Question: I have a data GridView in asp.net that gets populated by way of a dropdown menu (when the menu changes, it changes the gridview with different data populated by a SQL query). I cannot get the search and paging function to work with JavaScript for the life of me. All of the links and references are in the master page as shown below, I need the search feature to work as well as the paging I'm not quite sure where I am going wrong.
'''
<%@ Master Language="C#" AutoEventWireup="true" CodeBehind="Site.master.cs"
Inherits="UserManagement.SiteMaster" %>
<!DOCTYPE html PUBLIC "-//W3C//DTD XHTML 1.0 Strict//EN"
"http://www.w3.org/TR/xhtml1/DTD/xhtml1-strict.dtd">
<html xmlns="http://www.w3.org/1999/xhtml" xml:lang="en">
<head runat="server">
<meta charset="utf-8">
<meta http-equiv="X-UA-Compatible" content="IE=edge">
<meta name="viewport" content="width=device-width, initial-scale=1">
<meta name="description" content="">
<meta name="author" content="">
<title>ToolPath Software</title>
<!-- Bootstrap Core CSS -->
<link href="/lib/bootstrap/css/bootstrap.min.css" rel="stylesheet">
<link href="/css/bootstrap-social.css" rel="stylesheet" type="text/css" />
<!-- MetisMenu CSS -->
<link href="/css/metisMenu.min.css" rel="stylesheet">
<!-- Custom CSS -->
<link href="/css/style.css" rel="stylesheet">
<!-- Morris Charts CSS -->
<link href="/css/morris.css" rel="stylesheet">
<!-- Custom Fonts -->
<link href="/css/font-awesome.min.css" rel="stylesheet" type="text/css">
<link href="jquery-ui.min.css" rel="stylesheet">
<link href="jquery.comiseo.daterangepicker.css" rel="stylesheet">
<!-- HTML5 Shim and Respond.js IE8 support of HTML5 elements and media queries -->
<!-- WARNING: Respond.js doesn't work if you view the page via file:// -->
<!--[if lt IE 9]>
<script src="https://oss.maxcdn.com/libs/html5shiv/3.7.0/html5shiv.js"></script>
<script
src="https://oss.maxcdn.com/libs/respond.js/1.4.2/respond.min.js"></script>
<![endif]-->
<!-- jQuery -->
<script src="/js/jquery.min.js"></script>
<!-- Bootstrap Core JavaScript -->
<script src="../lib/bootstrap/js/bootstrap.min.js"></script>
<!-- Metis Menu Plugin JavaScript -->
<script src="/js/metisMenu.min.js"></script>
<!-- Morris Charts JavaScript -->
<script src="/js/raphael-min.js"></script>
<script src="/js/morris.min.js"></script>
<!-- Custom Theme JavaScript -->
<script src="/js/custom.js"></script>
<script src="jquery-ui.min.js"></script>
<script src="moment.min.js"></script>
<script src="jquery.comiseo.daterangepicker.js"></script>
<link href="~/favicon.ico" rel="shortcut icon" type="image/x-icon" />
</head>
<body class="theme-blue">
<form id="form1" runat="server">
<asp:HiddenField ID="HiddenSlug" runat="server" />
<asp:HiddenField ID="HiddenRoleID" runat="server" />
<asp:HiddenField ID="HiddenRole" runat="server"
OnValueChanged="HiddenRole_ValueChanged" />
<div id="wrapper">
<!-- Navigation -->
<nav class="navbar navbar-default navbar-static-top" role="navigation"
style="margin-bottom: 0">
<div class="navbar-header">
<button type="button" class="navbar-toggle" data-
toggle="collapse" data-target=".navbar-collapse">
<span class="sr-only">Toggle navigation</span>
<span class="icon-bar"></span>
<span class="icon-bar"></span>
<span class="icon-bar"></span>
</button>
<a class="navbar-brand" href="/">ToolPath Software</a>
</div>
<!-- /.navbar-header -->
<ul class="nav navbar-top-links navbar-right">
<!-- /.dropdown -->
<li>
<table border="0" align="left" cellpadding="7" cellspacing="7"
style="margin-top:20px;" ><tr>
<td>
<div id="noti_Container">
<asp:HyperLink ID="HyperLink1" runat="server"
</div>
</td>
<td>
</li>
<li class="dropdown">
<a class="dropdown-toggle" data-toggle="dropdown" href="#">
<i class="fa fa-user fa-fw"></i> <i class="fa fa-caret-
down"></i>
</a>
<ul class="dropdown-menu dropdown-user">
<li>
<asp:HyperLink ID="HyperLinkProfile" runat="server"><i
class="fa fa-user fa-fw"></i> My Profile</asp:HyperLink>
</li>
<li class="divider"></li>
<li>
<asp:LinkButton ID="LinkLogOut" runat="server"
onclick="LinkLogOut_Click"><i class="fa fa-sign-out fa-fw">
</i>Logout</asp:LinkButton>
</li>
</td>
</tr>
</table>
</ul>
<!-- /.dropdown-user -->
</li>
<!-- /.dropdown -->
</ul>
<!-- /.navbar-top-links -->
<div class="navbar-default sidebar" role="navigation">
<div class="sidebar-nav navbar-collapse">
<ul class="nav" id="side-menu">
<%-- <li id='dashboard'>
<a href='/'><i class='fa fa-home fa-fw'></i>
Dashboard</a>
</li> --%>
<asp:Repeater ID="RepeaterMenu" runat="server"
onitemdatabound="RepeaterMenu_ItemDataBound">
<ItemTemplate>
<li id='<%#Eval("Pageslug") %>'>
<a href='<%#Eval("PageUrl","/{0}") %>'><i
class='<%#Eval("PageIcon","fa {0} fa-fw") %>'></i> <%#Eval("ModuleName") %>
<asp:Literal ID="ltrArrow" runat="server"/></a>
<asp:Literal ID="ltrSubMenu" runat="server"/>
</li>
</ItemTemplate>
</asp:Repeater>
</ul>
</div>
<!-- /.sidebar-collapse -->
</div>
<!-- /.navbar-static-side -->
</nav>
<asp:ScriptManager ID="ScriptManager1" runat="server">
</asp:ScriptManager>
<asp:ContentPlaceHolder ID="MainContent" runat="server" />
<!-- /#page-wrapper -->
</div>
<!-- /#wrapper -->
<script type="text/javascript">
// tooltip
$('.tooltip-demo').tooltip({
selector: "[data-toggle=tooltip]",
container: "body"
})
</script>
</form>
</body>
</html>
'''
and Here is the content page with a GridView (Listed as Gridview1) I am trying to introduce the java script to:
'''
<%@ Page Title="" Language="C#" MasterPageFile="~/Site.master"
AutoEventWireup="true" CodeFile="Chart.aspx.cs" Inherits="Chart" %>
<%@ Register assembly="System.Web.DataVisualization, Version=4.0.0.0,
Culture=neutral, PublicKeyToken=31bf3856ad364e35"
namespace="System.Web.UI.DataVisualization.Charting" tagprefix="asp" %>
<asp:Content ID="Content1" ContentPlaceHolderID="MainContent"
Runat="Server">
<div id="page-wrapper">
<br />
<br />
<br />
<div class="subscription" align="center">
<asp:UpdatePanel ID="UpdatePanel1" runat="server">
<ContentTemplate>
<asp:DropDownList ID="DropDownList1" runat="server"
AutoPostBack="True" Height="47px"
OnSelectedIndexChanged="DropDownList1_SelectedIndexChanged"
OnTextChanged="Refresh_Click">
</asp:DropDownList>
<asp:Button ID="Refresh" runat="server" OnClick="Refresh_Click"
Text="Refresh" Height="47px"/>
<asp:DropDownList ID="DropDownList2" runat="server"
AutoPostBack="True" Height="47px"
OnSelectedIndexChanged="DropDownList2_SelectedIndexChanged">
<asp:ListItem>Tool</asp:ListItem>
</asp:DropDownList>
<br />
<br />
<div class="table-responsive">
<asp:GridView ID="GridView1" runat="server" class="display table"
width="100%" >
</asp:GridView>
</div>
<br />
<style>
.Button
{
margin:10px;
}
</style>
<div>
<asp:Button ID="Btnreset" runat="server"
OnClick="Btnreset_Click" Text="Reset Tool" Visible="False" CssClass="Button"
/>
<asp:Button ID="btnrstkit" runat="server"
OnClick="btnrstkit_Click1" Text="Kit" Visible="False" CssClass="Button"
margin="22px"/>
</div>
<br />
<asp:Label ID="lbltoolrst" runat="server"></asp:Label>
<br />
<asp:Button ID="Button1" runat="server" OnClick="Button1_Click"
Text="Compare " />
<br />
<asp:Chart ID="Tools" runat="server" Height="421px" Width="1200px"
CssClass="chart" Palette="Grayscale">
<Series>
<asp:Series Name="Series1" IsValueShownAsLabel="True" Legend="Legend1"
IsVisibleInLegend="False" LabelAngle="45" MarkerSize="9" Font="Microsoft
Sans
Serif, 14pt">
</asp:Series>
</Series>
<ChartAreas>
<asp:ChartArea Name="ChartArea1">
<AxisY Enabled="False" LabelAutoFitMaxFontSize="12"
MaximumAutoSize="80">
<MajorGrid Enabled="False" />
<MajorTickMark Enabled="False" />
</AxisY>
<AxisX TitleAlignment="Near" IsLabelAutoFit="False">
<MajorGrid Enabled="False" />
<MajorTickMark Enabled="False" />
<LabelStyle Angle="45" Font="Microsoft Sans Serif, 14pt" />
</AxisX>
<AxisX2>
<MajorGrid Enabled="False" />
<MajorTickMark Enabled="False" />
</AxisX2>
</asp:ChartArea>
</ChartAreas>
<Legends>
<asp:Legend Name="Legend1">
</asp:Legend>
</Legends>
</asp:Chart>
<br />
</div>
</ContentTemplate>
</asp:UpdatePanel>
<div style="width: 99%; height: auto; overflow: auto">
<!-- /.row (nested) -->
</div>
<!-- /.panel-body -->
</div>
<!-- /.panel -->
</div>
<!-- DataTables JavaScript -->
<script>
$(document).ready(function() {
$('#Gridview1').DataTable();
} );
</script>
</asp:Content>
'''

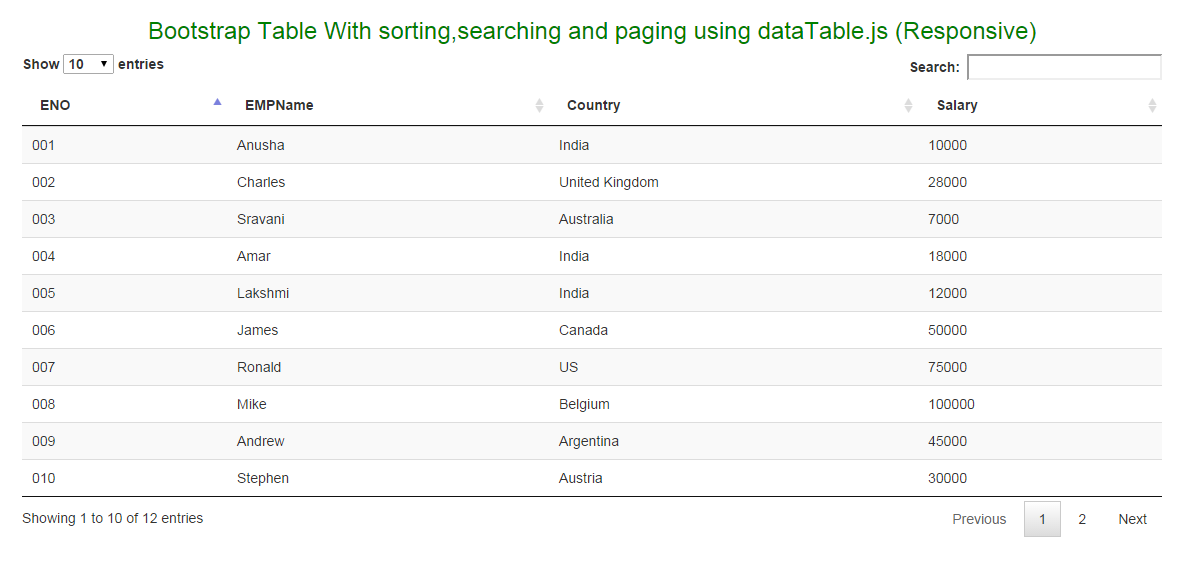
Answer: Check the HTML that is rendered to the page. I bet the Id for gridview is not: '#Gridview1' for the table.
Instead use:
'''
<script>
$(document).ready(function() {
$('#<%=Gridview1.ClientID%>').DataTable();
} );
</script>
'''
This will get the fully resolved ID as rendered by the asp.net engine. See: <URL>. Then do some research on asp.net webforms name mangling to see why webforms does this. Particularly with master pages.